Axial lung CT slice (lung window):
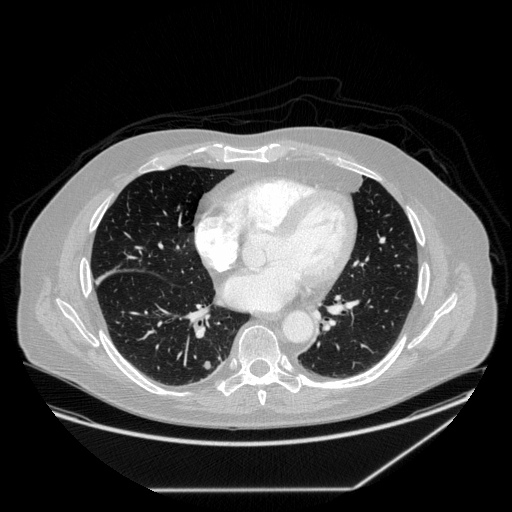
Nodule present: yes
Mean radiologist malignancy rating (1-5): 3